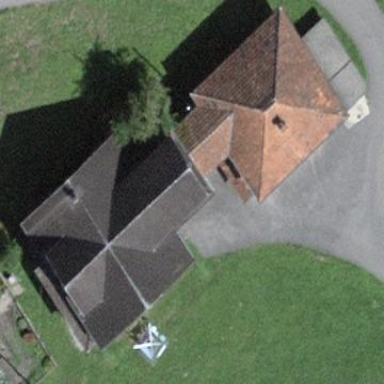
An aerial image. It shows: Simple house.